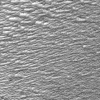
Atmospheric dust classification: not_dusty